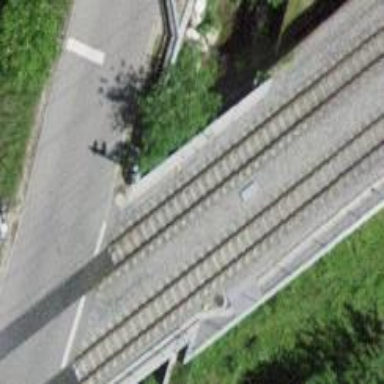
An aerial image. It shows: Narrow-gauge railway bridge with electrified contact line for single track.